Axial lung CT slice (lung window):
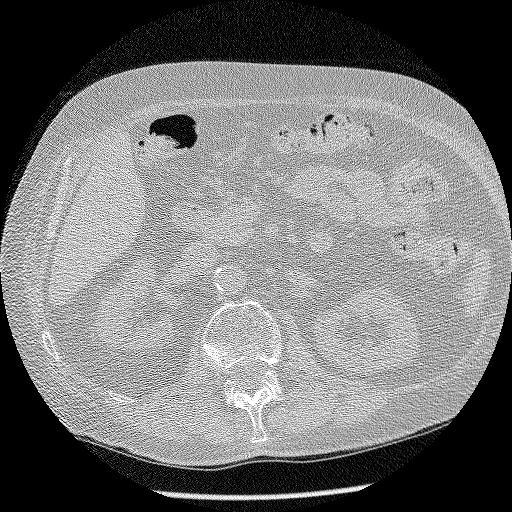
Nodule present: no